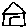
Label: house